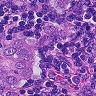
Metastatic tissue present: yes